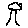
Label: tree